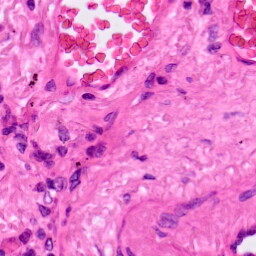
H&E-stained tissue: Lung